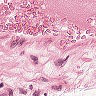
Metastatic tissue present: no